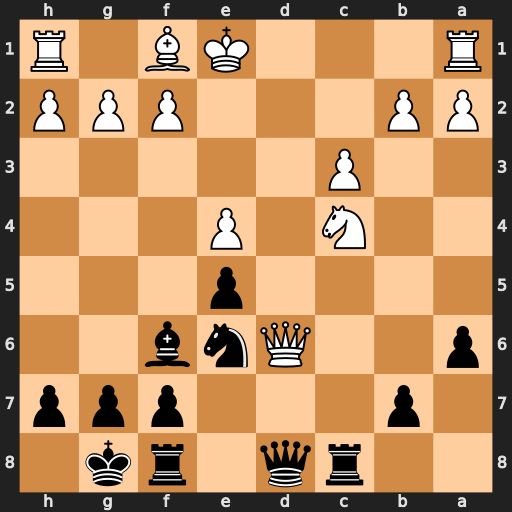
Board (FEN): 2rq1rk1/1p3ppp/p2Qnb2/4p3/2N1P3/2P5/PP3PPP/R3KB1R
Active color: b
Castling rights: KQ
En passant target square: -
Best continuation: Rxc4